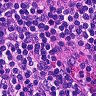
Metastatic tissue present: no